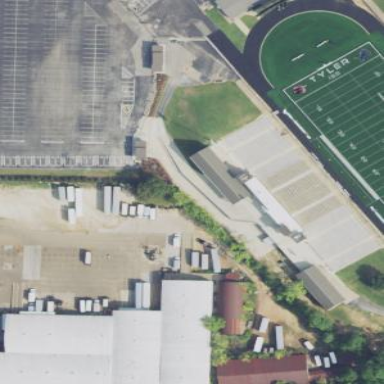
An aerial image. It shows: Building with bleachers on leisure land.